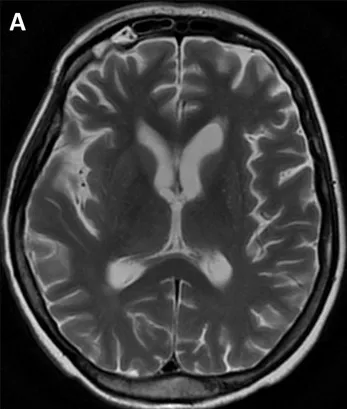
MR examination, axial T2-weighted images. The initial MR showed diffuse, mild cortico-subcortical atrophy of the brain (A).
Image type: radiology (mri)